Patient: sex F, age 68
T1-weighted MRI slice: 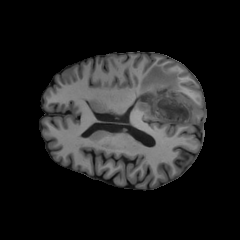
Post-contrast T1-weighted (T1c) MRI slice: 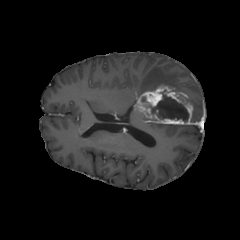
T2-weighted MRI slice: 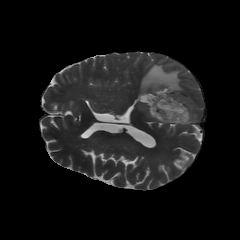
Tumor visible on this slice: yes
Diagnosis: Glioblastoma, IDH-wildtype
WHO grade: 4